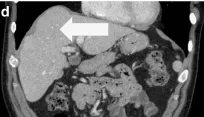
Baseline CT of liver lesions before treatment (c, e). The white arrows demonstrate metastatic basal cell carcinoma in the liver prior to.
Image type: radiology (ct)